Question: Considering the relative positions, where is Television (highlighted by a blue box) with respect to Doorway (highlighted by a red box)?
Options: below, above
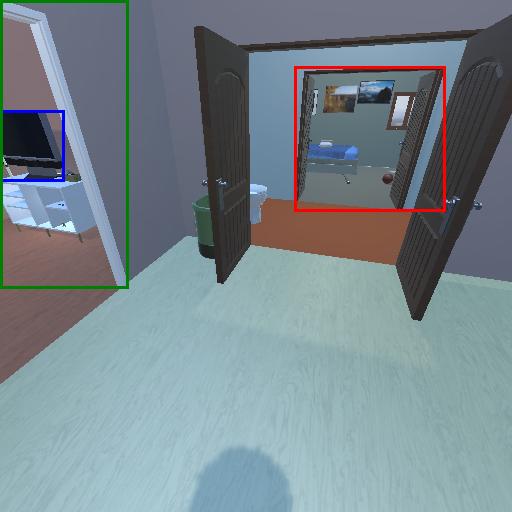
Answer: below